Fundus camera: zeiss
Shooting center: midpoint
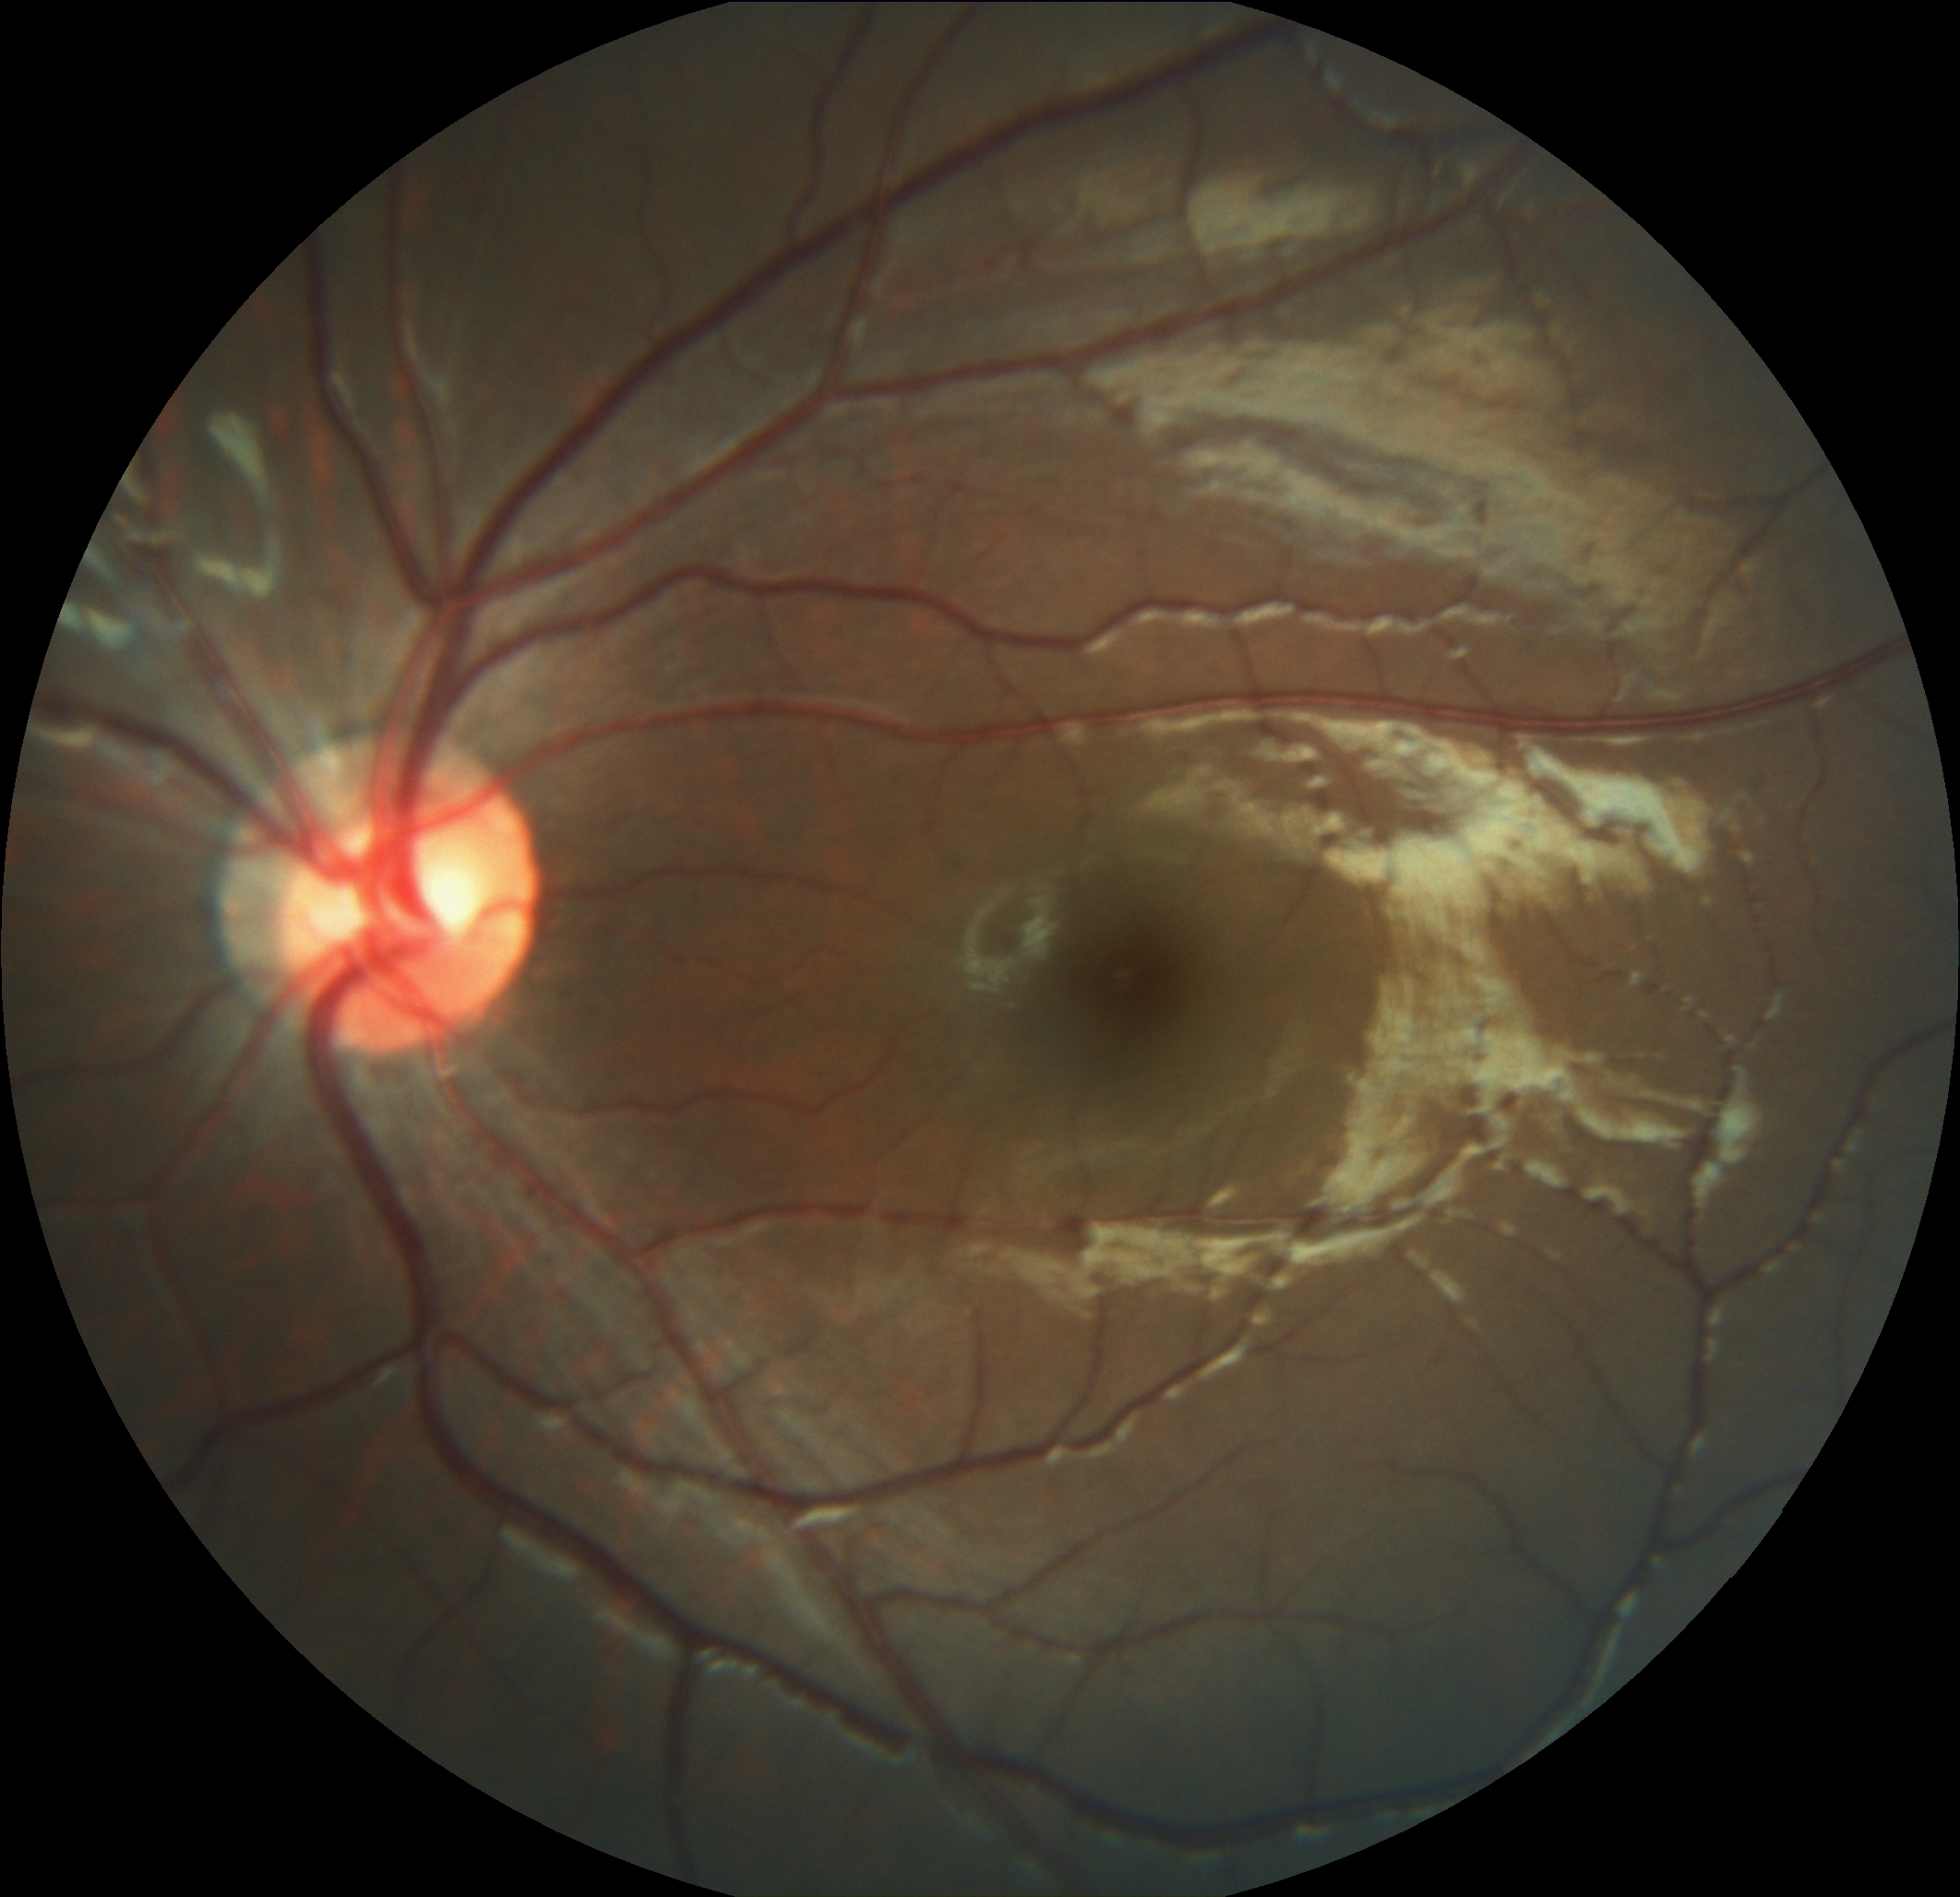
Pathologic myopia: no
Patchy retinal atrophy: present
Retinal detachment: absent